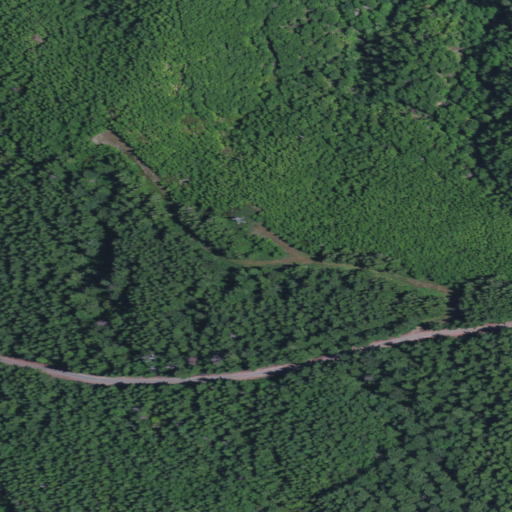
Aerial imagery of mountain in Oregon named Eightmile Prairie Mountain containing evergreen forest, open development, shrub, low intensity development, and grassland